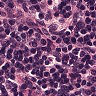
Metastatic tissue present: no